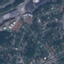
Label: Residential